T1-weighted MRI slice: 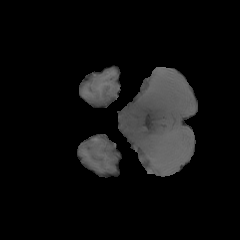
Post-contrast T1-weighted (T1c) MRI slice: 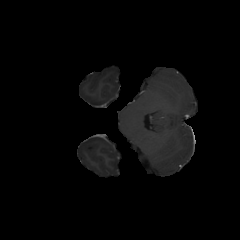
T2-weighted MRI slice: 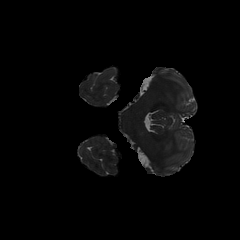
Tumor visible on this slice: no